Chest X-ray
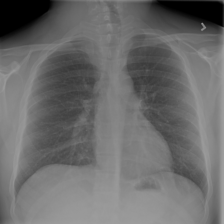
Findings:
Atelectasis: negative
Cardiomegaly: negative
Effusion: negative
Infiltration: negative
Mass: negative
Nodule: negative
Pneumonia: negative
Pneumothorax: negative
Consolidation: negative
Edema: negative
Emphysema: negative
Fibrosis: negative
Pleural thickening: negative
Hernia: negative